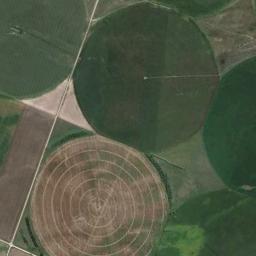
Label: circular_farmland